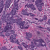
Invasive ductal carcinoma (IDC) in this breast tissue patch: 1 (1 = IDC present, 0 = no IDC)